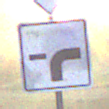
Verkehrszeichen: VerlaufVorfahrtsstrasse9
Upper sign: Vorfahrtsstrasse
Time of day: SunriseSunset
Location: Outdoor (Nature)
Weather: PartlyCloudy
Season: NotSpecified
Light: Natural